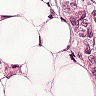
Metastatic tissue present: yes